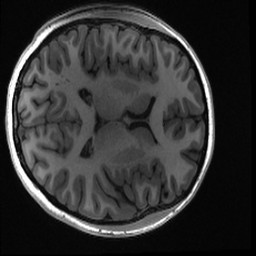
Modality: T1w
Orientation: axial